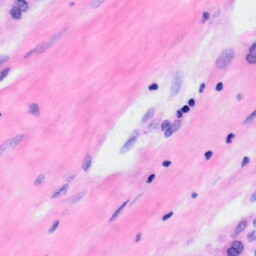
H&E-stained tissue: Liver